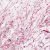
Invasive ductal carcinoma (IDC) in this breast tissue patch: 0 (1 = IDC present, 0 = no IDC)